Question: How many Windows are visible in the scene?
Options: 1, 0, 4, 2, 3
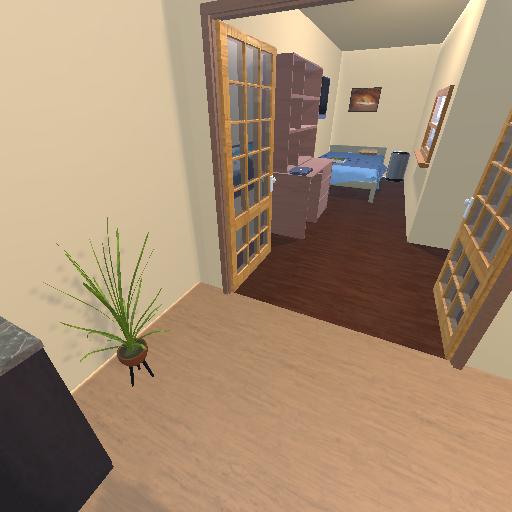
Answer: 1